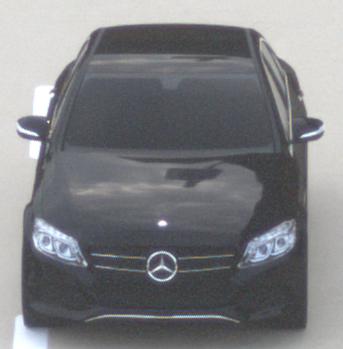
Make: Mercedes-Benz
Model: C 160
Detailed model: C-Class (205) Limousine
Model produced from: 2015/04
Model produced until: 2018/04
Doors: 4
Color: black
Road condition: dry road
Daytime: morning or afternoon
Contrast: low contrast